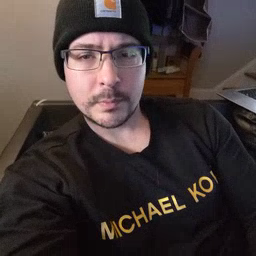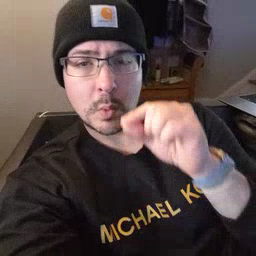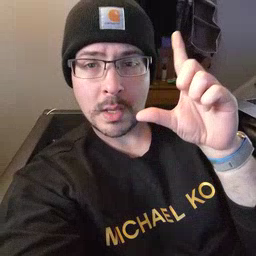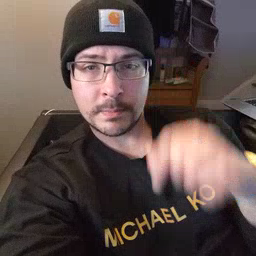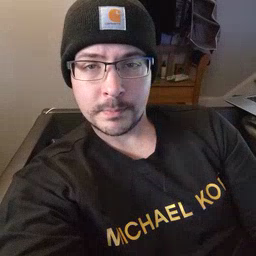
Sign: wake